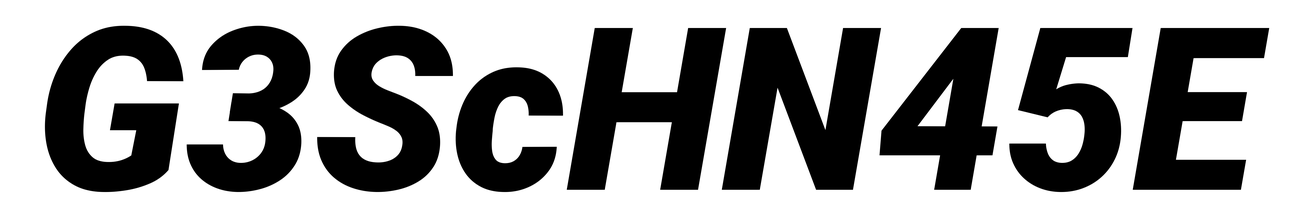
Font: Roboto-Italic_Black_Italic